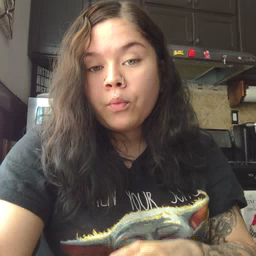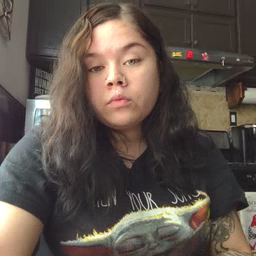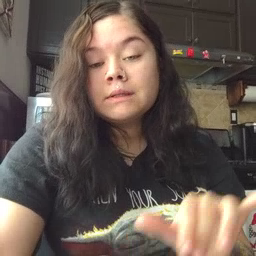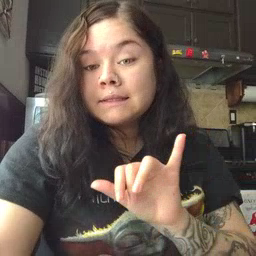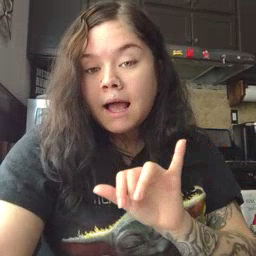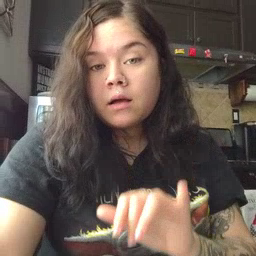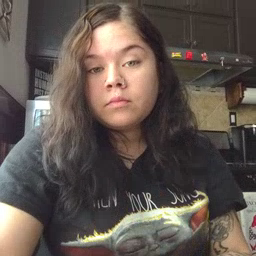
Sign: same